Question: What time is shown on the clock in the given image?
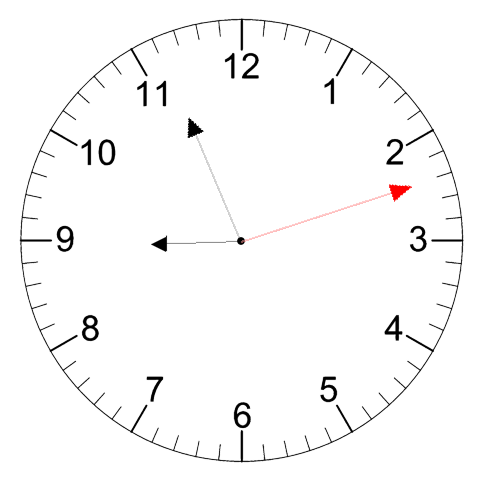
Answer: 08:56:12